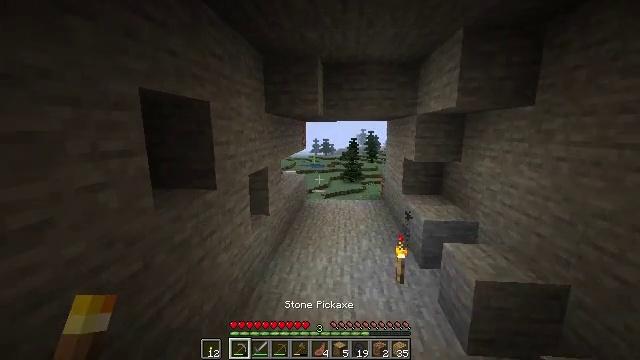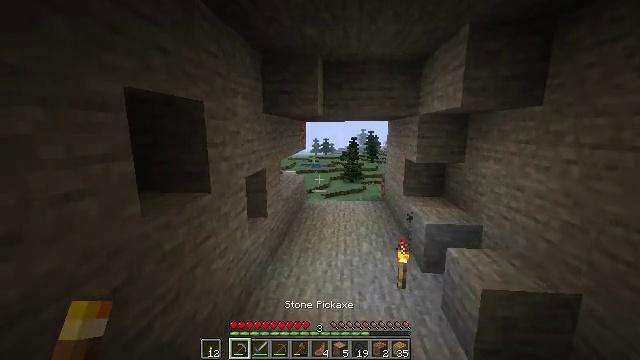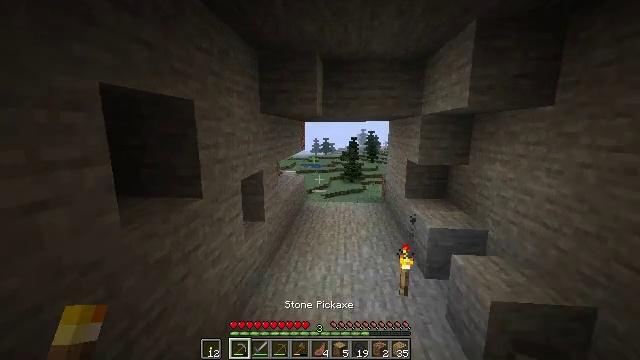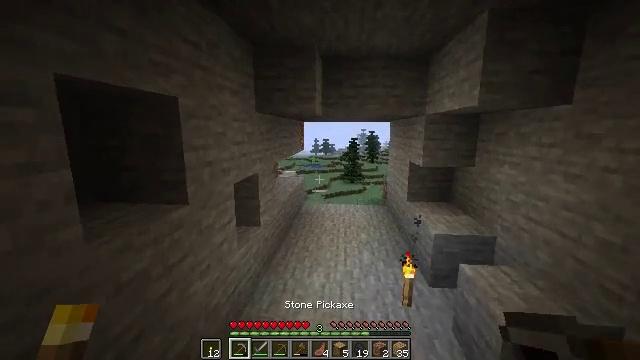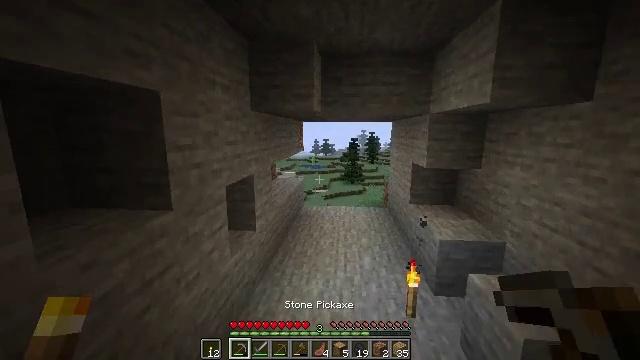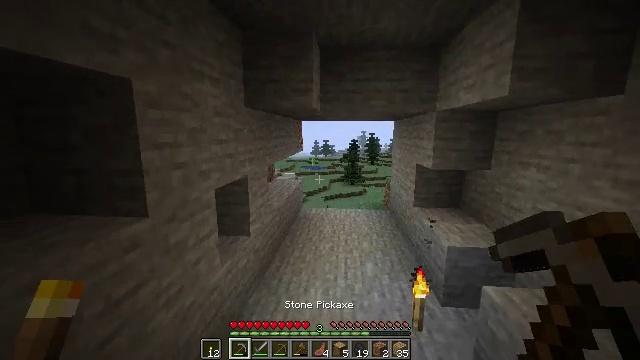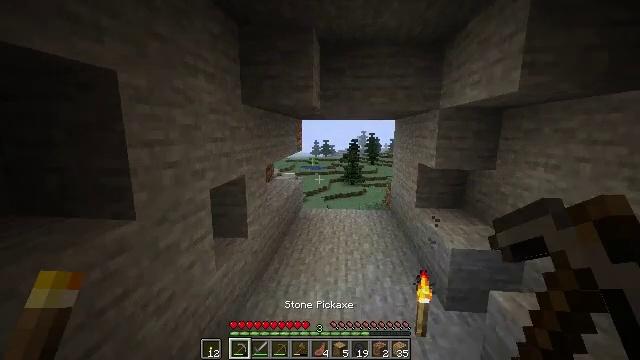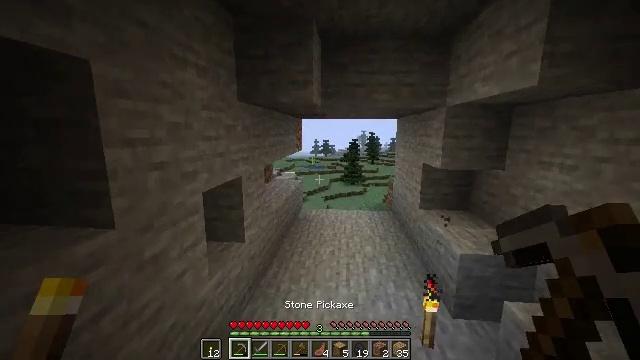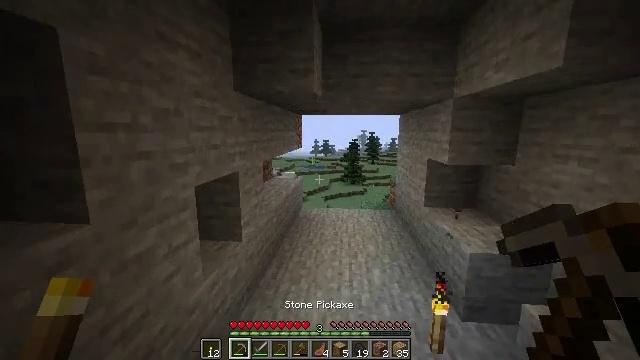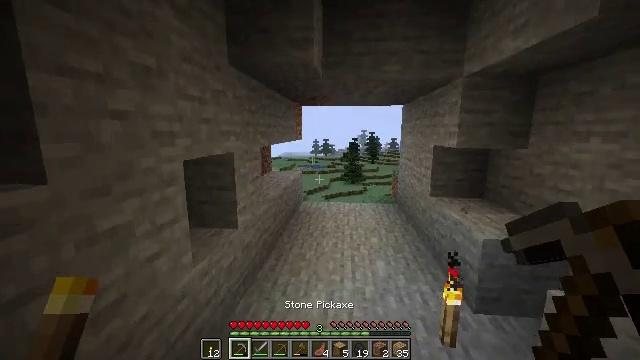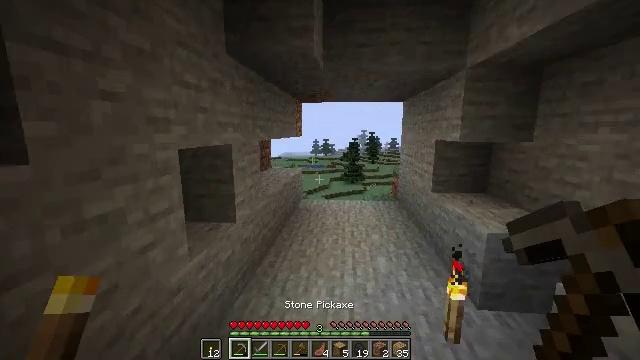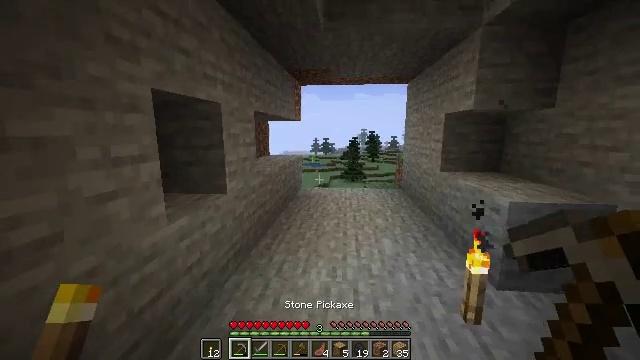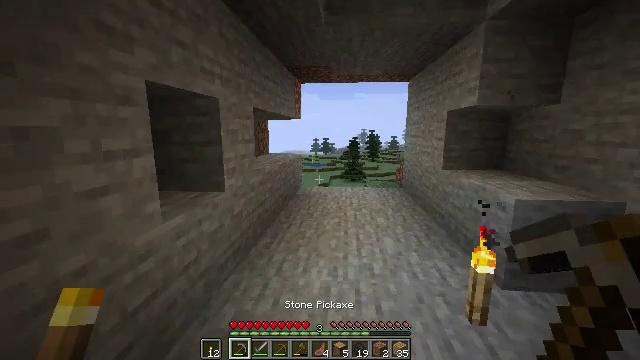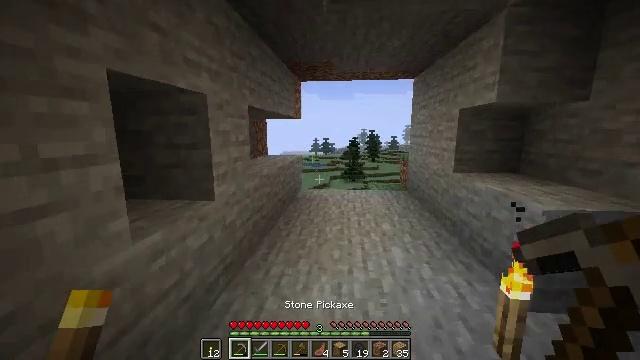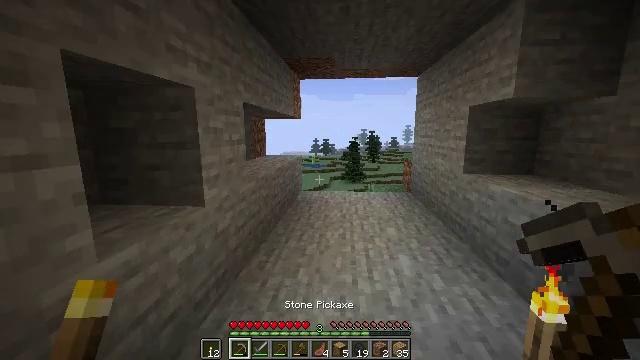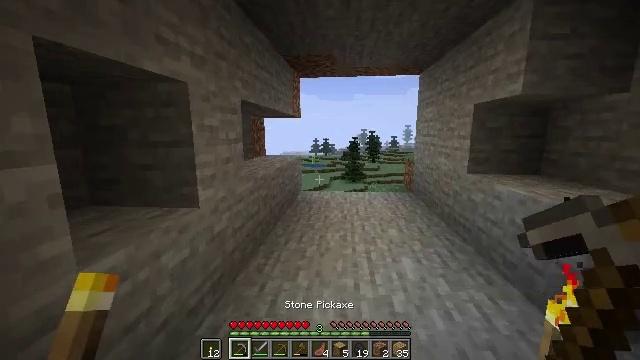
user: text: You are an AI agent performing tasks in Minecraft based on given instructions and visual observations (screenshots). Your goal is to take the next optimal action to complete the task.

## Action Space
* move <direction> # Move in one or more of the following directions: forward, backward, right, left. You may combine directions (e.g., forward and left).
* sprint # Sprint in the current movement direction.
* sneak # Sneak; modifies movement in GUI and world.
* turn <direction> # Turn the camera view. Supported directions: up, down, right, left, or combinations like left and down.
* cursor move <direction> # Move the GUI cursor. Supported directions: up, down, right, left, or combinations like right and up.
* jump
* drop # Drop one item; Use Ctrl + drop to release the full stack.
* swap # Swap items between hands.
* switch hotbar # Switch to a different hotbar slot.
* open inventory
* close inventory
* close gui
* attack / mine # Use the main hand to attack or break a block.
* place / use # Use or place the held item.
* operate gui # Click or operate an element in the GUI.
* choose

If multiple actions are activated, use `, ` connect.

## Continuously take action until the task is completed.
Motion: motion action
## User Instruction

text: Dig up the grass block for dirt.
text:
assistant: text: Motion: move forward
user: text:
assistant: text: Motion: move forward
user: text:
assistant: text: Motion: move forward
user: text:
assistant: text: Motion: move forward
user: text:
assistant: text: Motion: move forward
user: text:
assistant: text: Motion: move forward
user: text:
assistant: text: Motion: move forward
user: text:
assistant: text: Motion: move forward
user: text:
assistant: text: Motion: move forward
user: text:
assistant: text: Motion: move forward
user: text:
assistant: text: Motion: move forward
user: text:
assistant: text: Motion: move forward
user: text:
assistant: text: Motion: move forward
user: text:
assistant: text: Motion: move forward
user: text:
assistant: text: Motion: move forward
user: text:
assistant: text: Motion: move forward
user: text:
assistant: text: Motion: move forward
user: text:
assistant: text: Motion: move forward
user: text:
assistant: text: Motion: move forward
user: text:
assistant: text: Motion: move forward
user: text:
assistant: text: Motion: move forward
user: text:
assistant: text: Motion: move forward
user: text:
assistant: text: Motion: move forward
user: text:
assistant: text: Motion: move forward
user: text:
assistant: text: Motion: move forward
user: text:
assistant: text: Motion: move forward
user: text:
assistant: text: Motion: move forward
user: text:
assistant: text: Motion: move forward
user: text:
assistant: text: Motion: move forward
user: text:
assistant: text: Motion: move forward